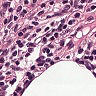
Metastatic tissue present: no